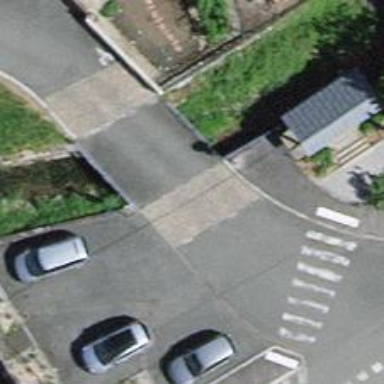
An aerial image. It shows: Residential road with bridge and opposite cycleway.